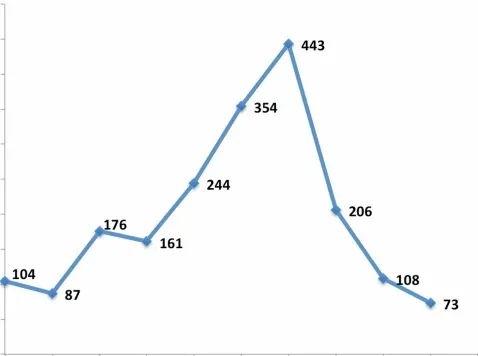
Timeline of significant events during patient's hospital course.
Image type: chart (chart)